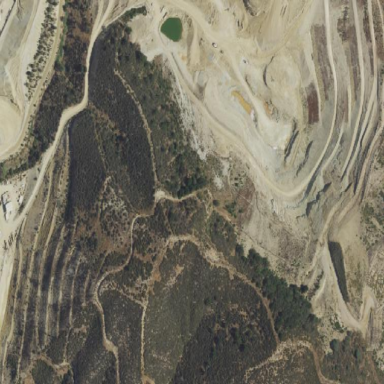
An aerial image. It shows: Quarry area marked as mine.